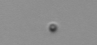
Label: nanoplankton_mix